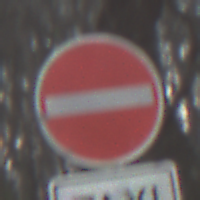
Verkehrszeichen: VerbotDerEinfahrt
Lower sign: BesondereFahrzeugeUndTransportgueter1
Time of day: SunriseSunset
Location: Outdoor (Nature)
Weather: Clear
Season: Winter
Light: Natural